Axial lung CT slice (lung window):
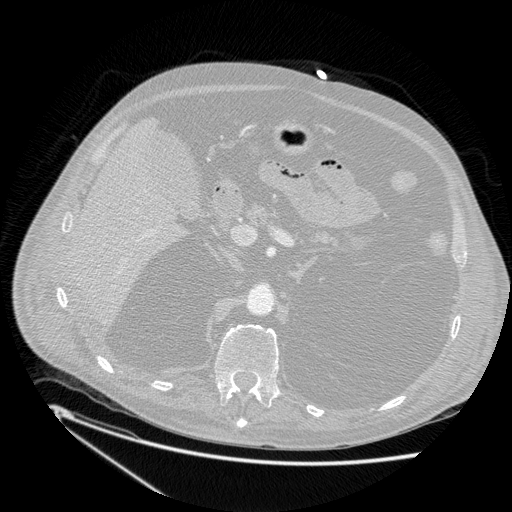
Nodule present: no